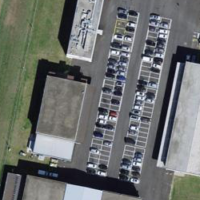
EUNIS habitat code: 54
Species observed at this site:
Acer pseudoplatanus